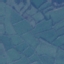
Land use / land cover: Pasture